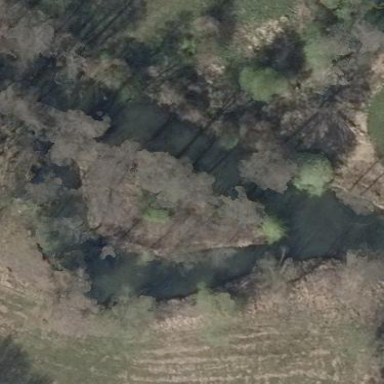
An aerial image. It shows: Oxbow water feature in nature.